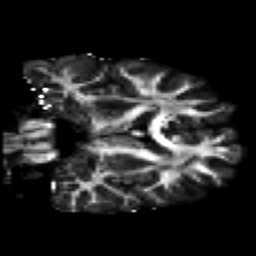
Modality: FA
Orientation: coronal
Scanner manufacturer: ge
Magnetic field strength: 3 T
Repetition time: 7.98 s
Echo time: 0.0701 s